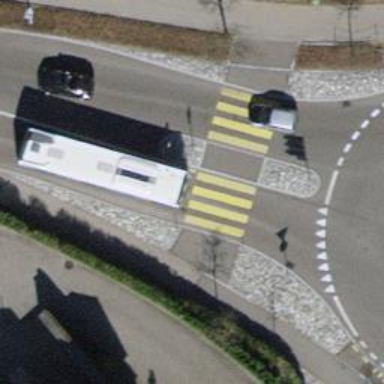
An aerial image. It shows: Traffic calming island.